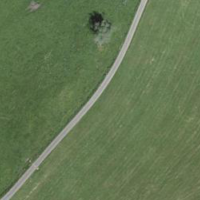
EUNIS habitat code: 24
Species observed at this site:
Campanula glomerata